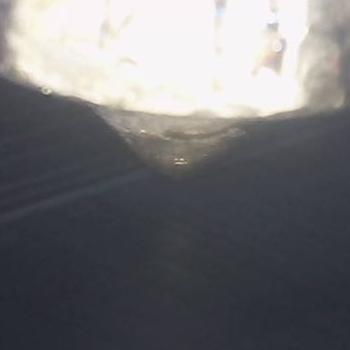
Flow rate: 100%